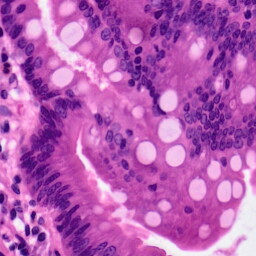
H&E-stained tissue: Pancreatic